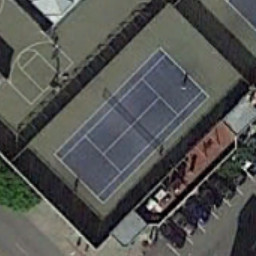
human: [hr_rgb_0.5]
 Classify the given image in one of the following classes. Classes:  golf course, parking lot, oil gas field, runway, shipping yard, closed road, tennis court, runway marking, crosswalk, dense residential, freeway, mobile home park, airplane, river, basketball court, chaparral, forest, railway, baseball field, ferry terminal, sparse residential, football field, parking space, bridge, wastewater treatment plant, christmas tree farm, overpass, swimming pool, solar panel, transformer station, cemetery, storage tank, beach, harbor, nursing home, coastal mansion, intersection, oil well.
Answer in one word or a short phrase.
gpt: tennis court